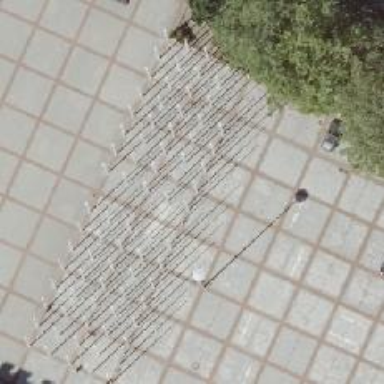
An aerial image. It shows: Flagpole structure.